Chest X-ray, PA view. Patient: 48 years old, sex F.
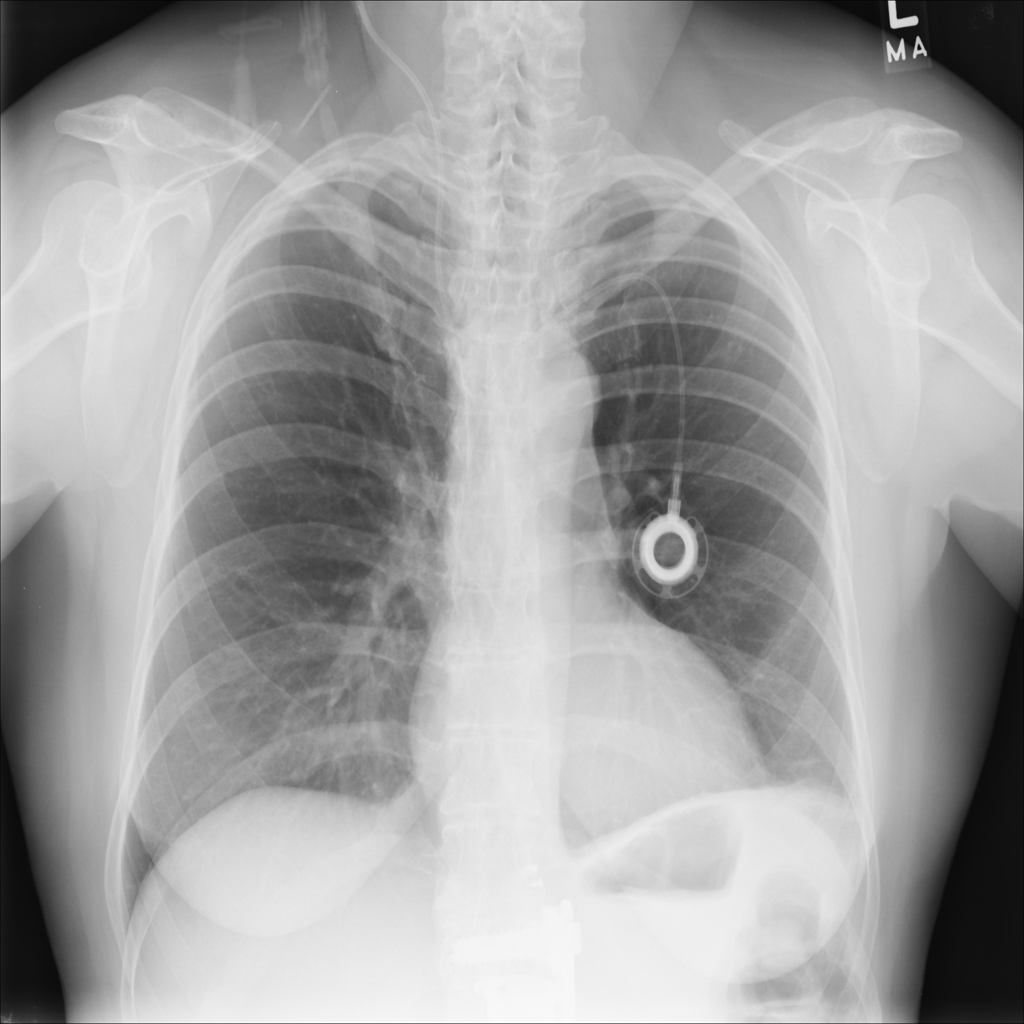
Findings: No Finding